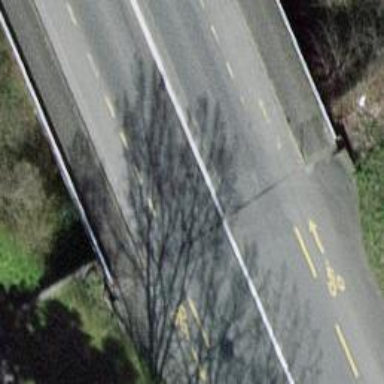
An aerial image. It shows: Primary highway bridge with asphalt surface. It includes designated lane for cyclists.